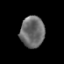
Tissue: prostate
Cell type: T cells
Senescence score: 0.3356
Nuclear area (px): 732
Mean DAPI intensity: 108.787